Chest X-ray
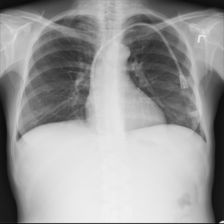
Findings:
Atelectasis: negative
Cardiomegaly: negative
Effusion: negative
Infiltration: negative
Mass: negative
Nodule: negative
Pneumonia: negative
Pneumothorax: negative
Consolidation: negative
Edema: negative
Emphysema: negative
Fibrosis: negative
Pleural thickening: negative
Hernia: negative